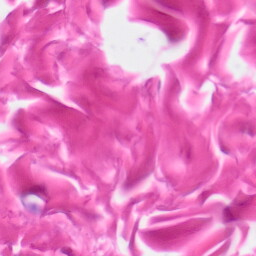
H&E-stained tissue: Skin